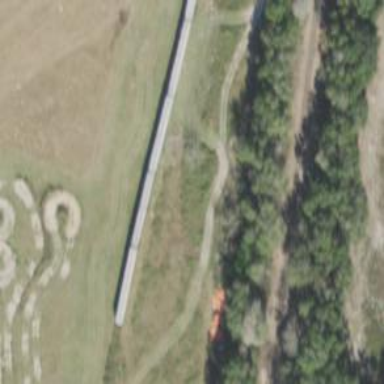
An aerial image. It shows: Historical railway car.